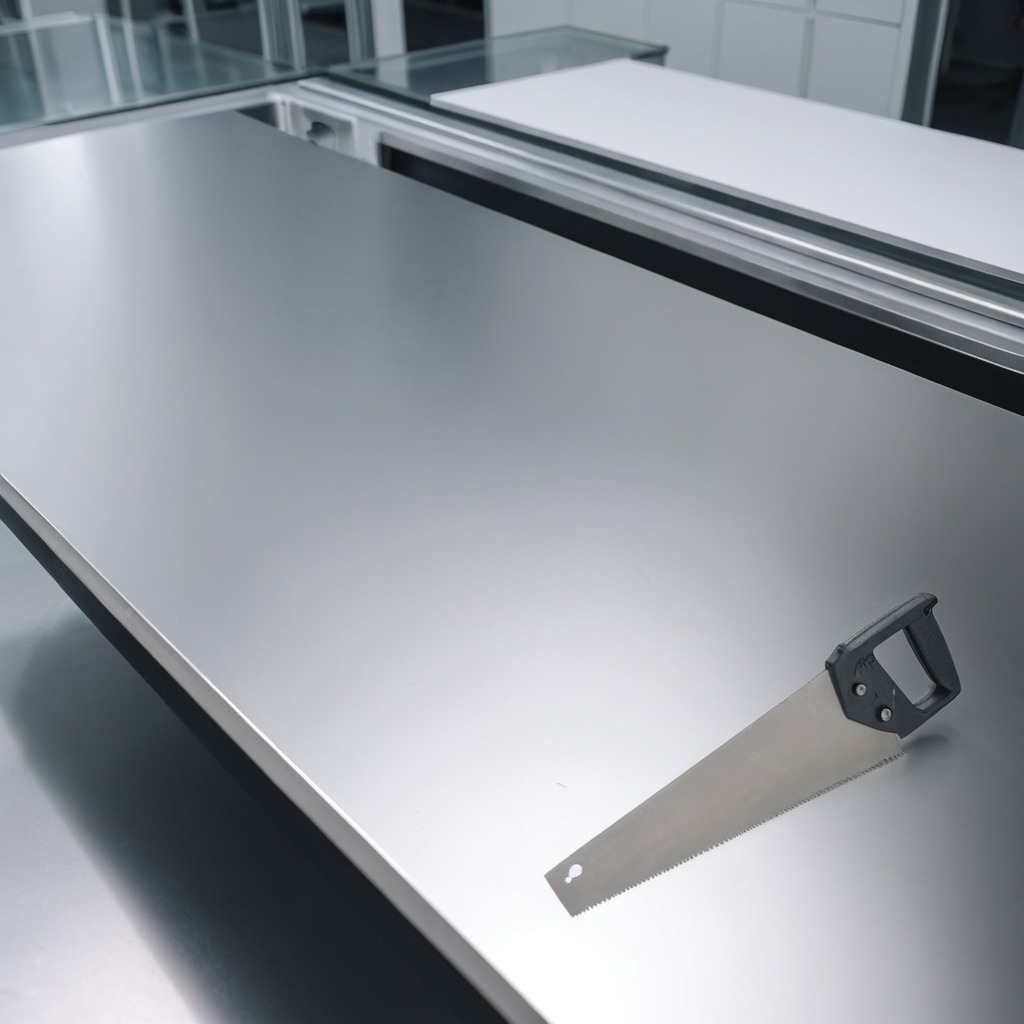
A metal saw is lying on a stainless steel table in a high-end prototyping lab.